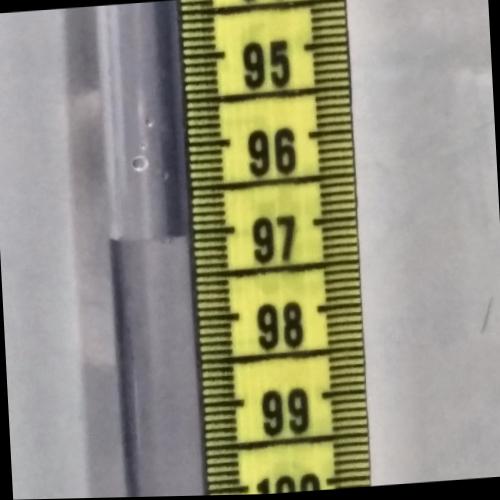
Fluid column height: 97.0 cm